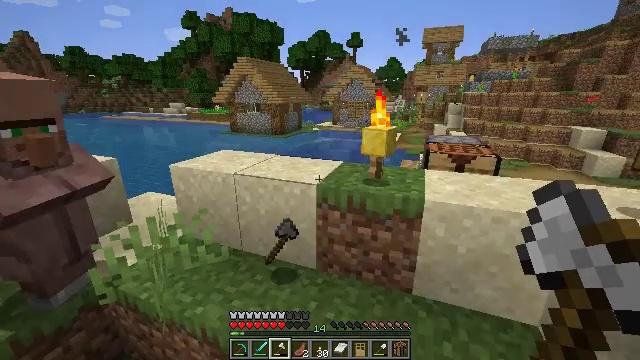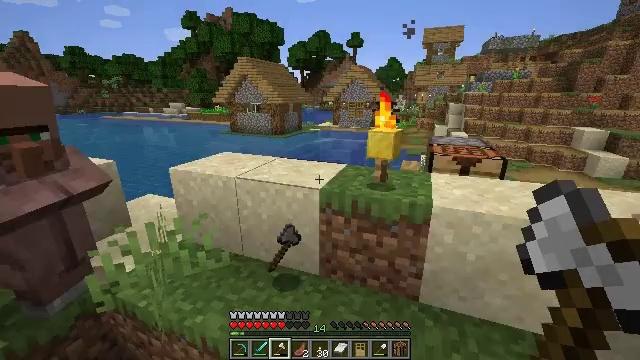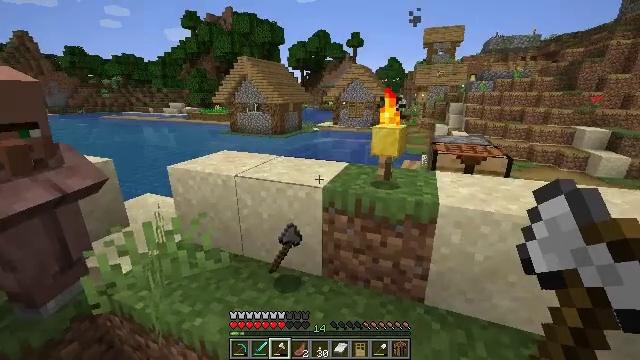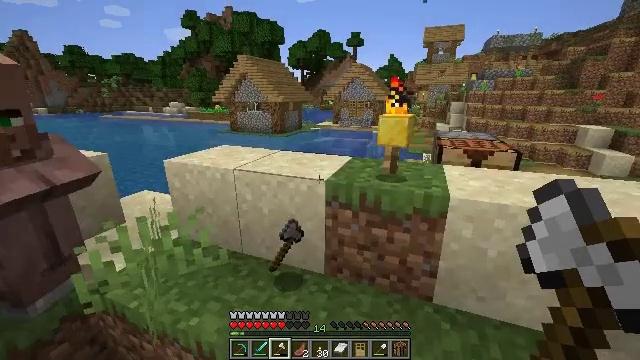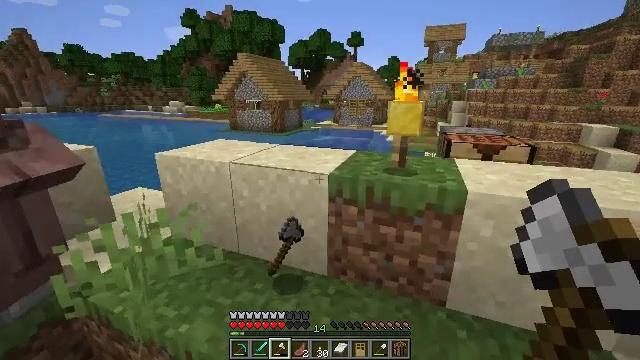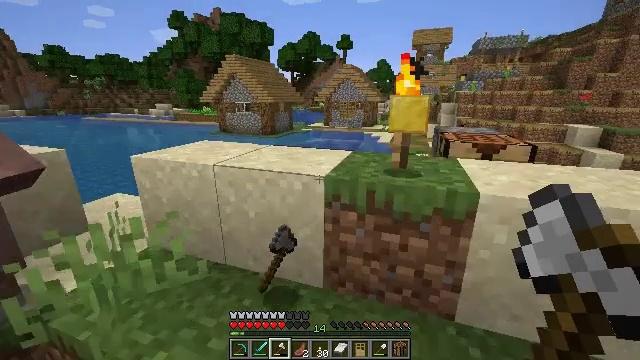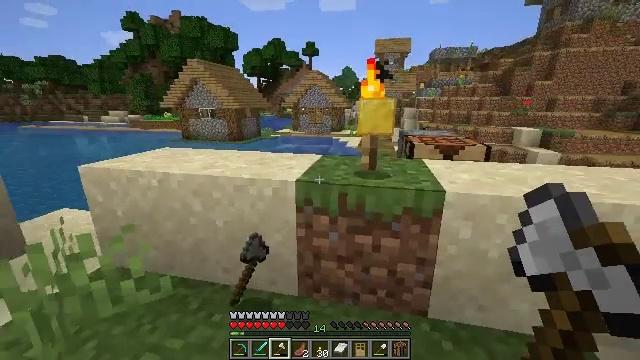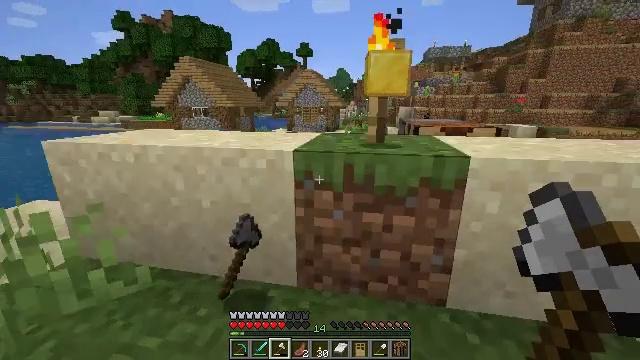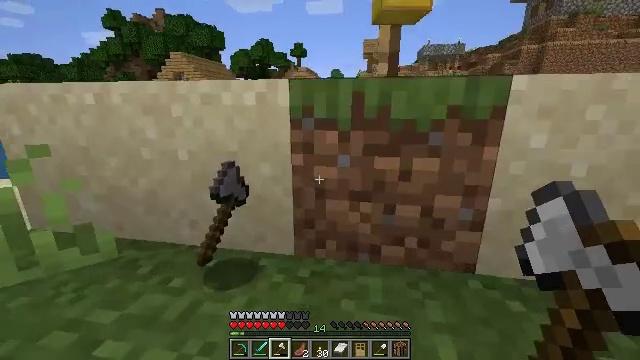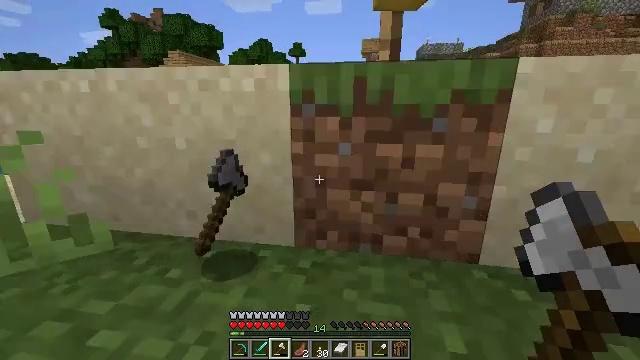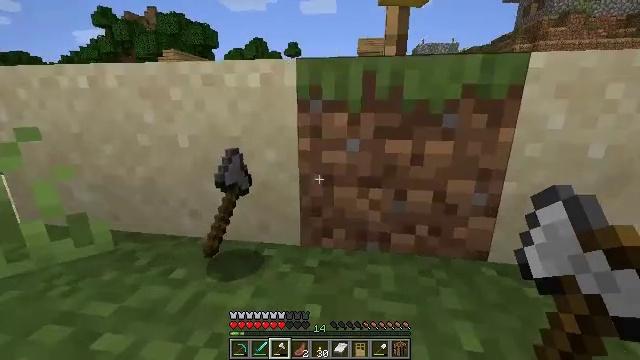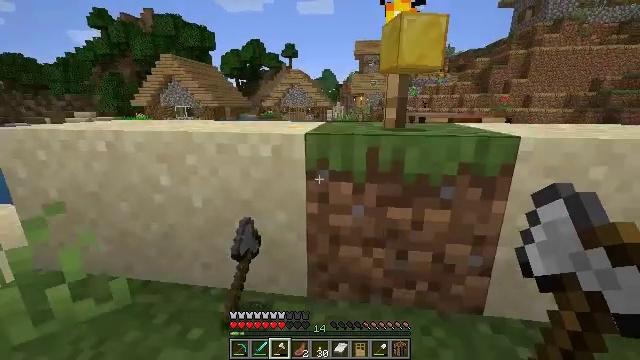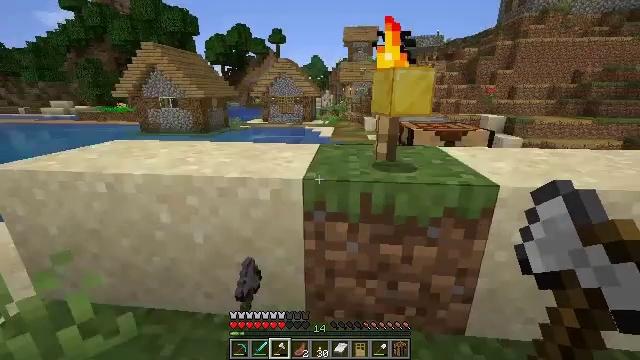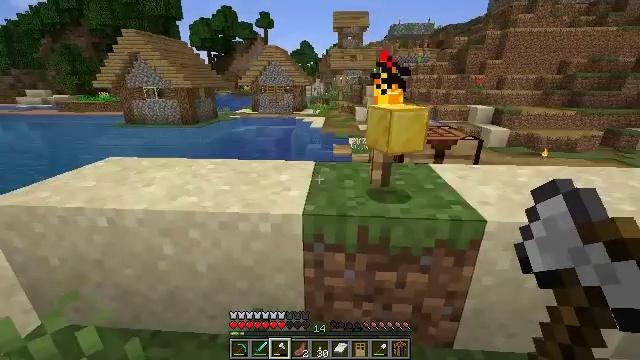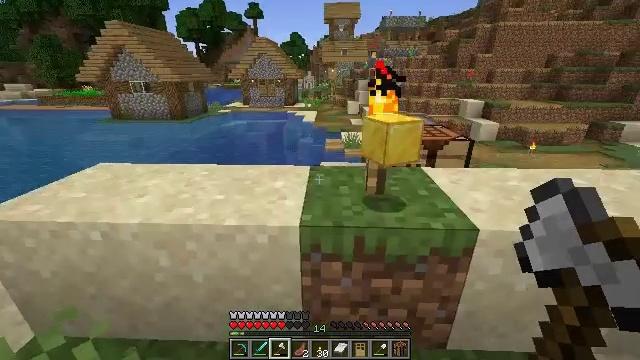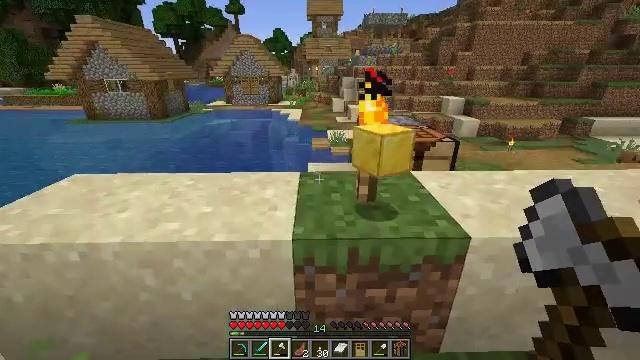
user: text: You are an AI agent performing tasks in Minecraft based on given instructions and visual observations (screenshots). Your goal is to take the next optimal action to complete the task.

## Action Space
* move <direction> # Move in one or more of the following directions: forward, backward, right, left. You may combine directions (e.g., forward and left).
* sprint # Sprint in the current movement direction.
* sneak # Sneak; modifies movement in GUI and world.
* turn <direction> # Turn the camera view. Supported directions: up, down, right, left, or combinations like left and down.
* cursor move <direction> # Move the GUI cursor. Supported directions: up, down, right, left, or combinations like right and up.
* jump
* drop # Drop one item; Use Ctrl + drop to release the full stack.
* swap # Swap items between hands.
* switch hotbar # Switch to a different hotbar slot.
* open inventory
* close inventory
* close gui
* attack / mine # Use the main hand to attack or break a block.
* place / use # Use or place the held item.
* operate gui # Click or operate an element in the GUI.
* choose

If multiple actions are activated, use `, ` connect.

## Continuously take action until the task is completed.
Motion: motion action
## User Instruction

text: Remove the furnace from its place.
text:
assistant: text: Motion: move forward
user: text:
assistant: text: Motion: move forward
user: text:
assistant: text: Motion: move forward
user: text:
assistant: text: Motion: move forward
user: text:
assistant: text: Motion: move forward, turn right
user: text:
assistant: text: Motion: move forward, turn right and up
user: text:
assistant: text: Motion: move forward, turn right
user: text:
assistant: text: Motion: move forward, turn right, jump
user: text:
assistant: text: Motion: move forward, jump
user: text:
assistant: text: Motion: move forward, jump
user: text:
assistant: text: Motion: move forward, jump
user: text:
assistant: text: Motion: move forward, turn right and down, jump
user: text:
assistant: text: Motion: move forward, turn right and down
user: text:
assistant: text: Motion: move forward, turn right and down
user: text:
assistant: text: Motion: move forward, turn right
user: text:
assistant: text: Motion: move forward, turn right and down
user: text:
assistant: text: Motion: move forward, turn right
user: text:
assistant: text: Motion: move forward, turn right
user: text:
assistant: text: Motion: move forward, turn right, jump
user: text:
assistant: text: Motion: move forward, turn right, jump
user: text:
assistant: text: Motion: move forward, turn right, jump
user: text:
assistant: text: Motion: move forward, turn right, jump
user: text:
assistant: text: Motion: move forward, turn right, jump
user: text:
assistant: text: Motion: move forward, turn right and down
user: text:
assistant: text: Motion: move forward, turn right and down
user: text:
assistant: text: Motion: move forward, turn right and down
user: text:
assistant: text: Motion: move forward, turn right and down
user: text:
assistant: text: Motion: move forward
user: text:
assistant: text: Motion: move forward, turn right and down
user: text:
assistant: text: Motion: move forward, turn right and down